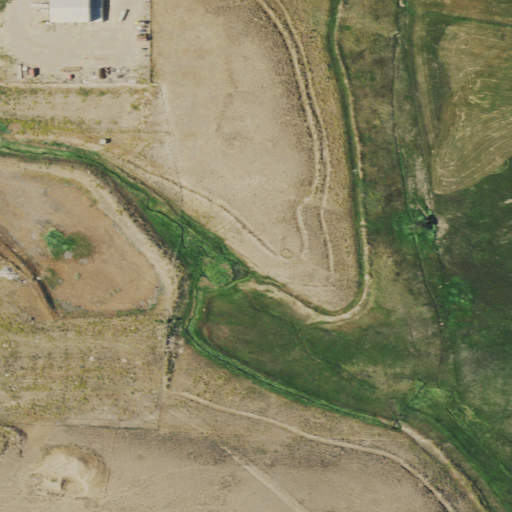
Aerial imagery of valley in Wyoming named New Spring Gulch containing shrub, pasture, herbaceous wetlands, medium intensity development, open development, and low intensity development